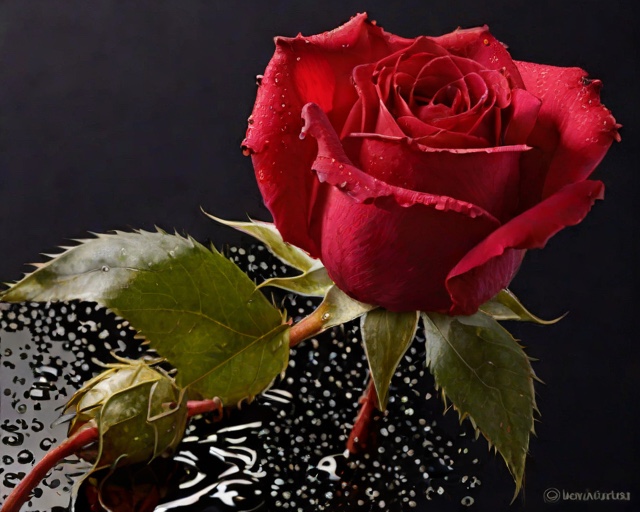
Category: Valentine